Field crop: maize
Growth stage: 2
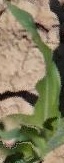
Species: maize